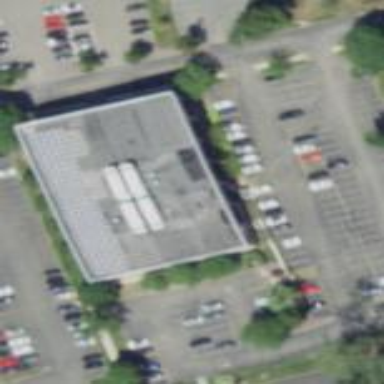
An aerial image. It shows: Commercial building.